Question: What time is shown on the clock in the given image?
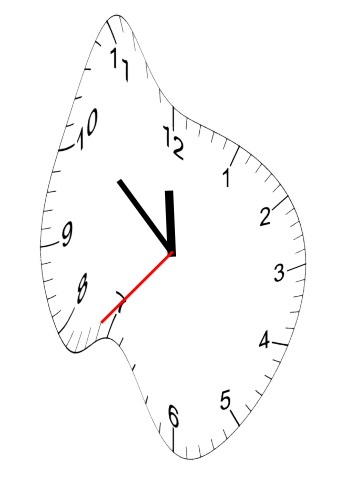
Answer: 11:51:37